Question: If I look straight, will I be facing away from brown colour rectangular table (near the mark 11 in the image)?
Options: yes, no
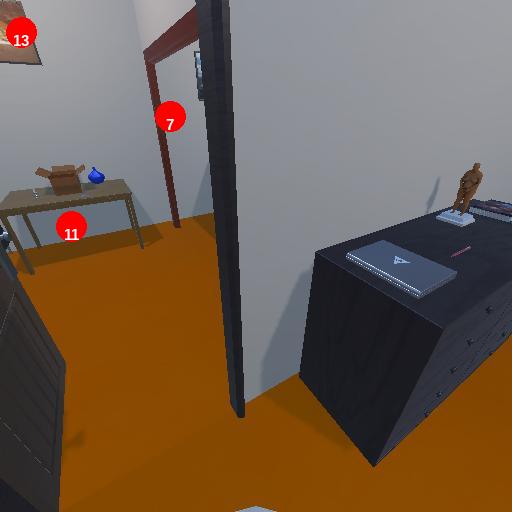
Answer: yes